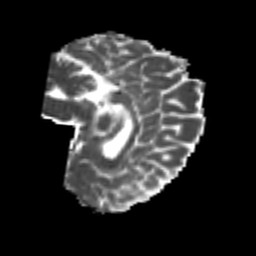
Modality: MD
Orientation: sagittal
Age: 25
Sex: female
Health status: healthy
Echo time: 0.074 s